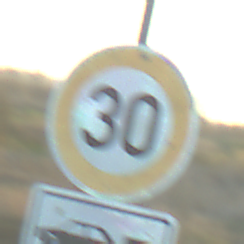
Verkehrszeichen: Geschwindigkeit30
Zusatzzeichen unten: HinweisDurchSinnbild15
Umgebung: Outdoor, Nature
Tageszeit: SunriseSunset
Wetter: PartlyCloudy
Licht: Natural
Jahreszeit: NotSpecified
Kontrast: MediumContrast